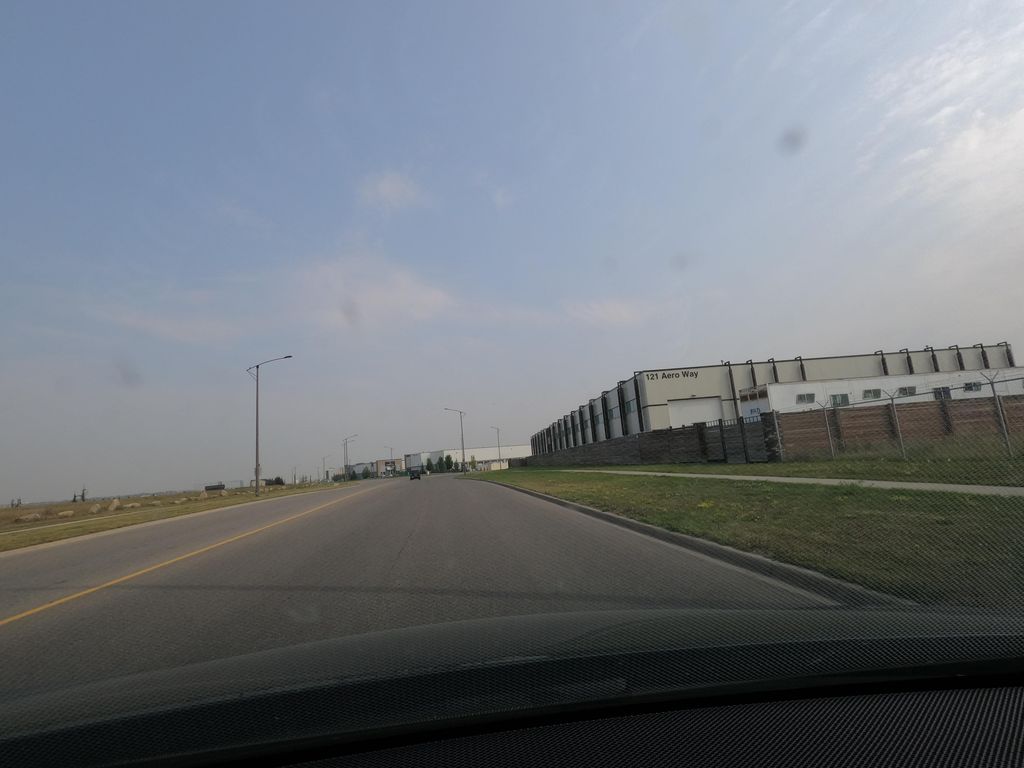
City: calgary